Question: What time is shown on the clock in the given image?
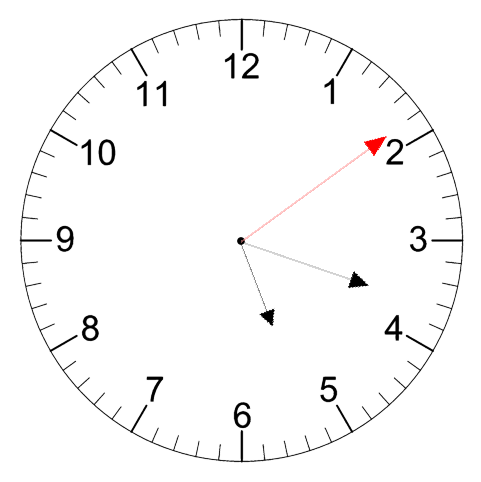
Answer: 05:18:09